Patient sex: M
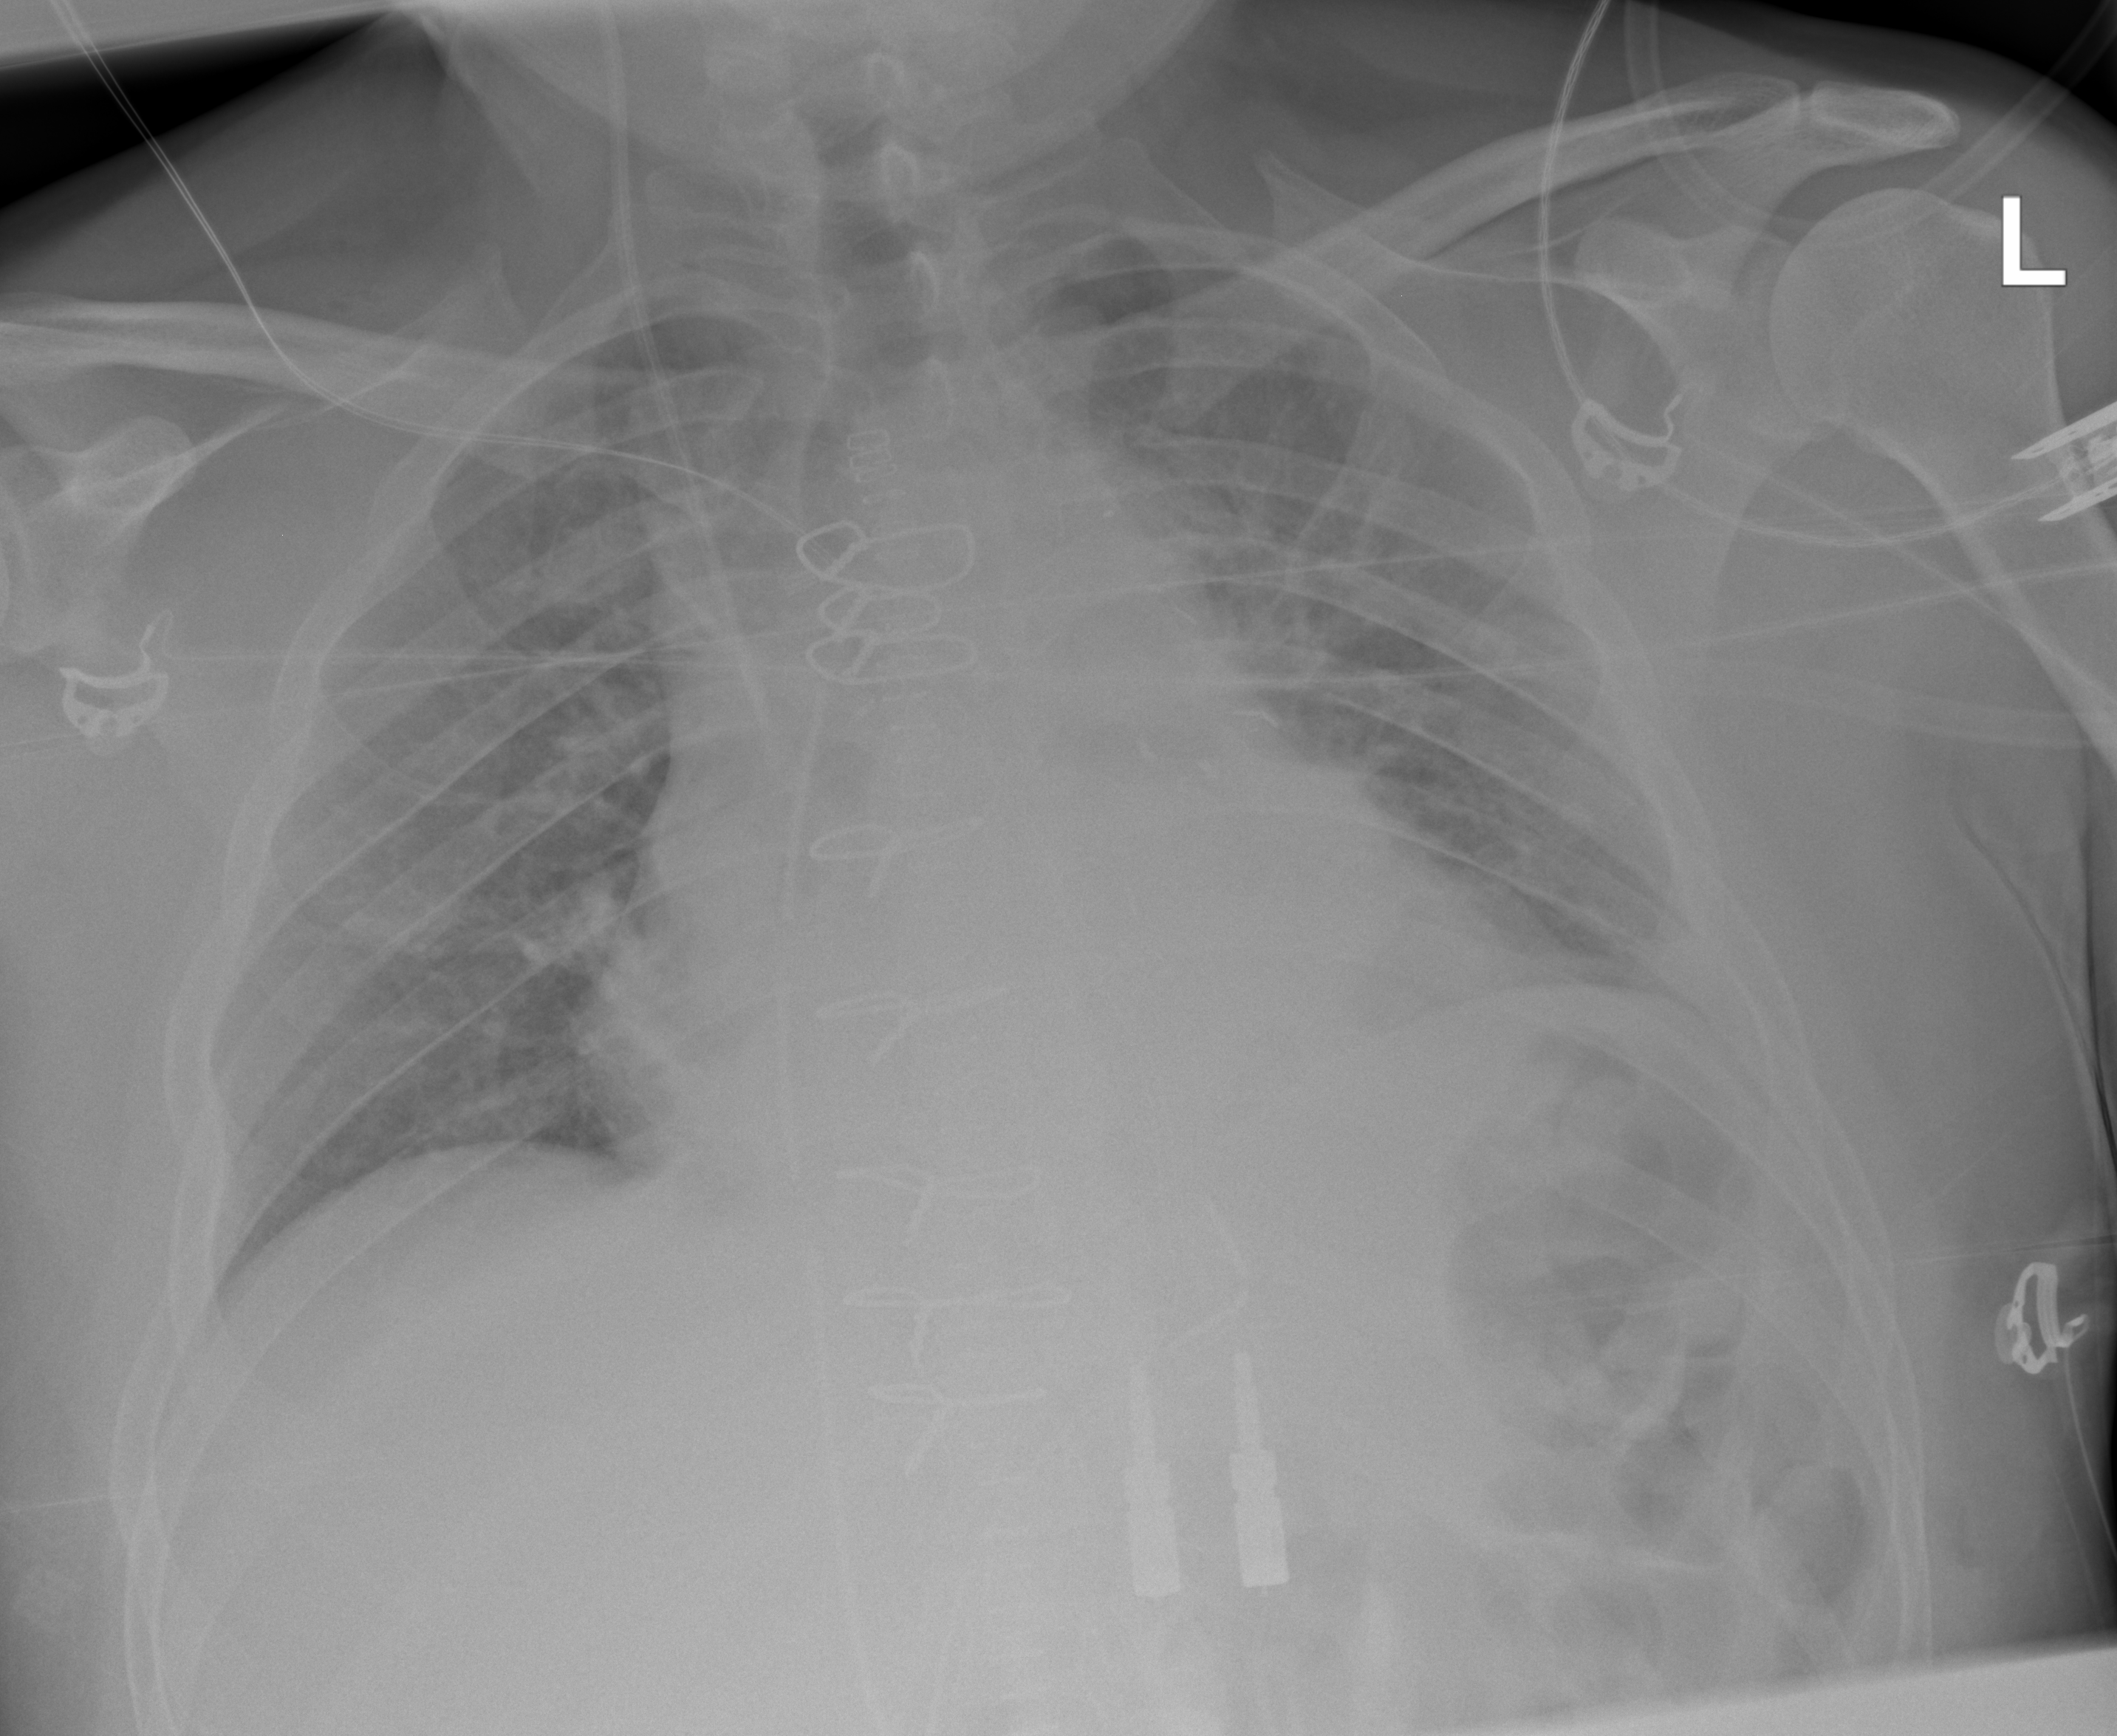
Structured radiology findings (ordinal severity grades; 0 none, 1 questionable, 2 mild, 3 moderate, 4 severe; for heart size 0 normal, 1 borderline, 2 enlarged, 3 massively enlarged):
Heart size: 2
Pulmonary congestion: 2
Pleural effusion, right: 0
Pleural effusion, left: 2
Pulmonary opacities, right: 2
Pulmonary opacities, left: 2
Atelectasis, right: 0
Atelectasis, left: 1